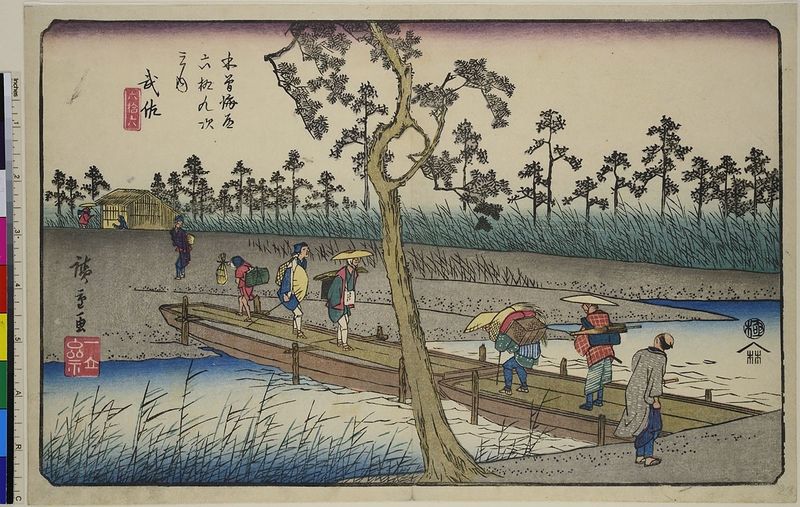
Titel: Musa, Blatt 67 aus der Serie: Die 69 Stationen des Kisokaido
Künstler: Utagawa Hiroshige
Standort: Hamburg
Institution: Museum für Kunst und Gewerbe Hamburg
Schlagwörter: baum, blau, wasser, bäume, fluss, menschen, hüte, zeichen, haus, rot, schilf, strauch, brücke, hütte, sträucher, personen, wald, boot, holzschnitt, japan, gepäck, figuren, kutter, japanisch, asien, druckgraphik, druckgrafik, schirme, koloriert, stempel, china, ankunft, zeit, reisende, farbholzschnitt, historisch, tourismus, reisen, überqueren, hab und gut, edo, bootbrücke, reproduktionen, druckerzeugnisse, ukiyo, reisegepäck, holzschnditt